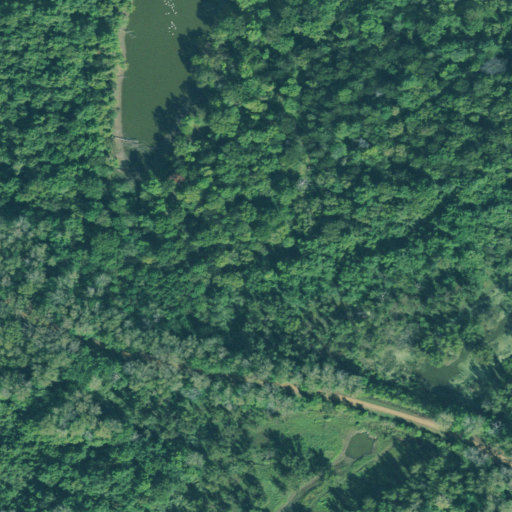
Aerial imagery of bar in Tennessee named Toneys Towhead containing woody wetlands, open development, herbaceous wetlands, and open water